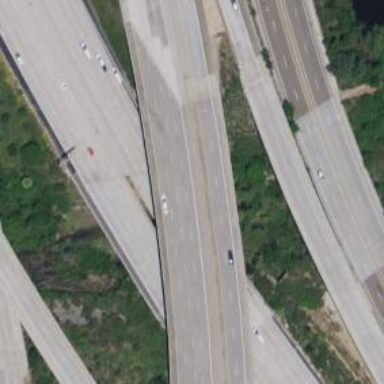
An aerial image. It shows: Bridge over motorway.